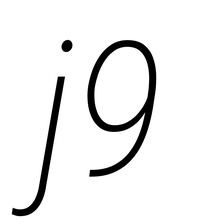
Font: Roboto-Italic_Condensed_ExtraLight_Italic